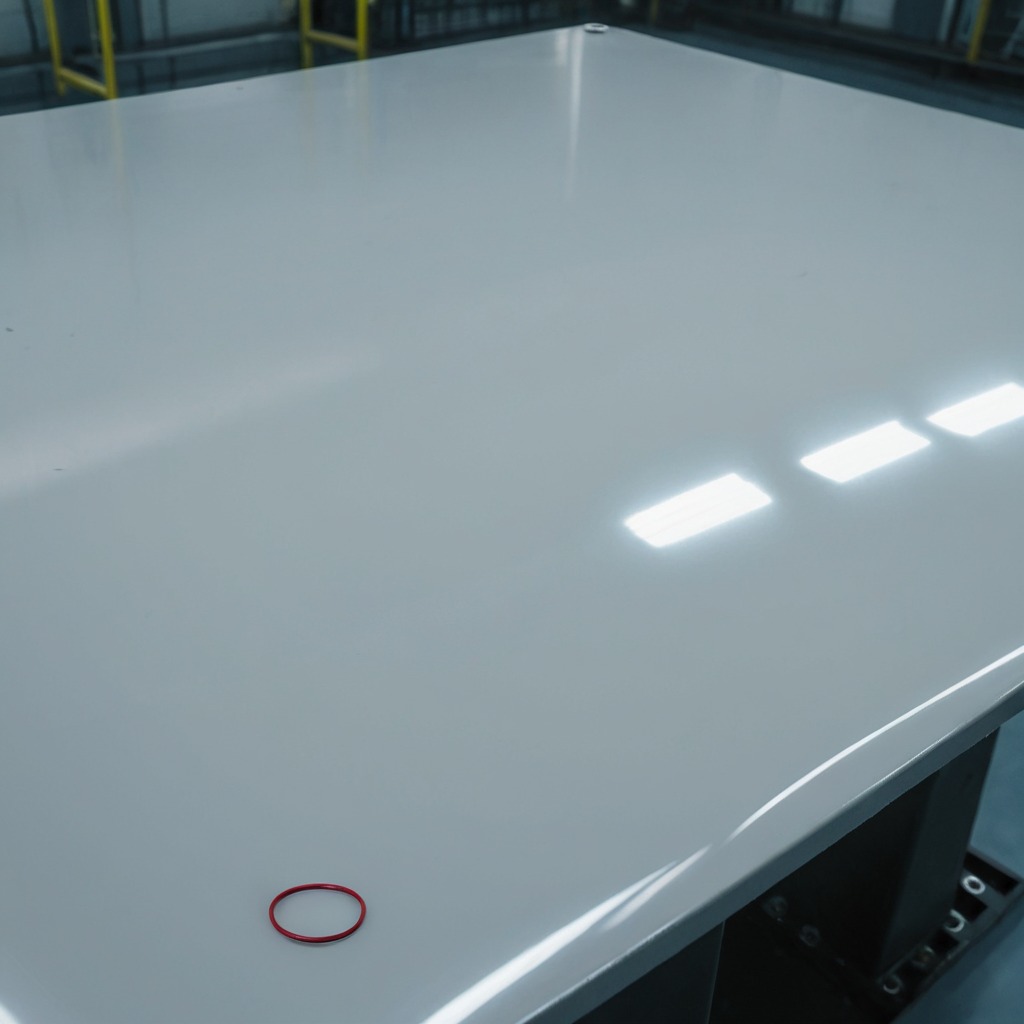
A rubber O-ring lying on the table in the ship maintenance bay.